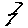
Label: zigzag